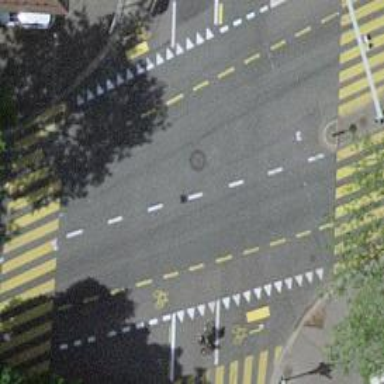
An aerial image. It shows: Road with traffic signals.